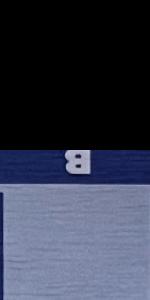
Label: Empty